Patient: sex M, age 71
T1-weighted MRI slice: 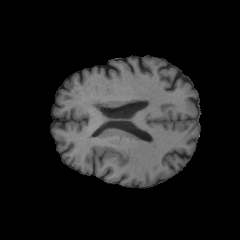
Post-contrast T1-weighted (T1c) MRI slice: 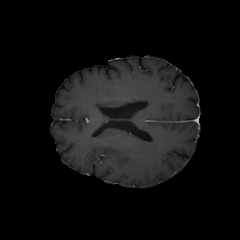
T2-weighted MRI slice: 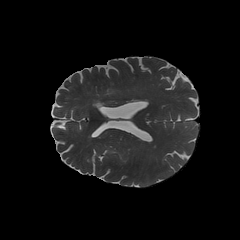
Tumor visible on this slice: no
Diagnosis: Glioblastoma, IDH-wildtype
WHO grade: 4